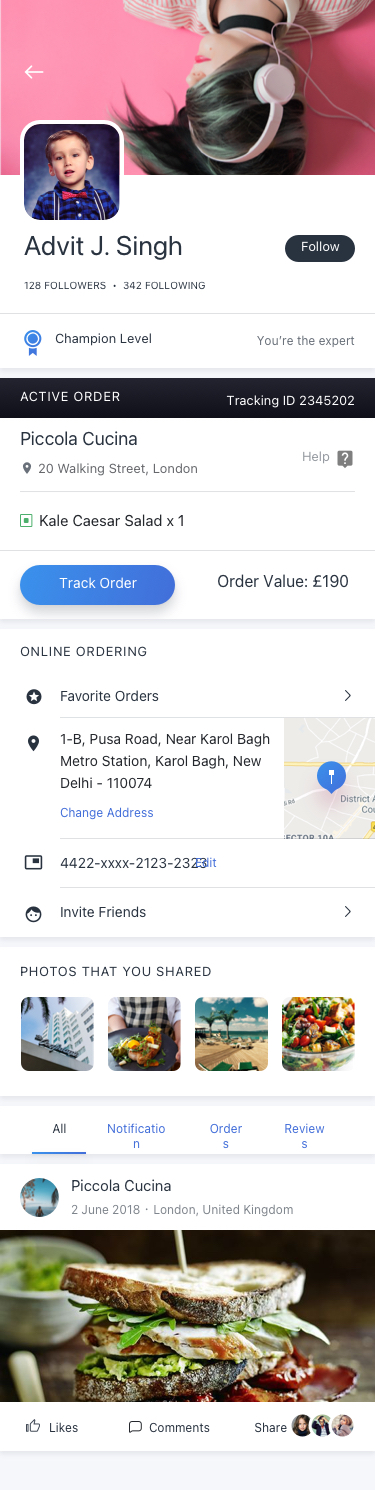
Text in this UI design:
You’re the expert
Champion Level
Follow
Advit J. Singh
128 Followers  •  342 Following
Tracking ID 2345202
Track Order
Order Value: £190
20 Walking Street, London
Help
Piccola Cucina
Kale Caesar Salad x 1
Active Order
Photos that you shared
All
Notification
Reviews
Orders
Piccola Cucina
2 June 2018 · London, United Kingdom
Share
Comments
Likes
Favorite Orders
Invite Friends
1-B, Pusa Road, Near Karol Bagh Metro Station, Karol Bagh, New Delhi - 110074
Change Address
4422-xxxx-2123-2323
Online Ordering
Edit